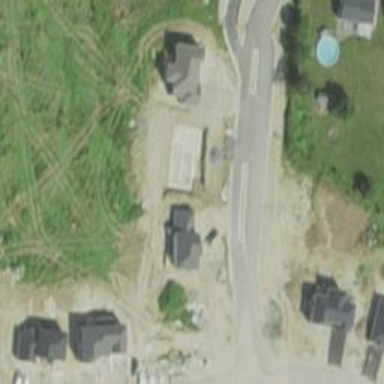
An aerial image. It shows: Residential road.